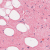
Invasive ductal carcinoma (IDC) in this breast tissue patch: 0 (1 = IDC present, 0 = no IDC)